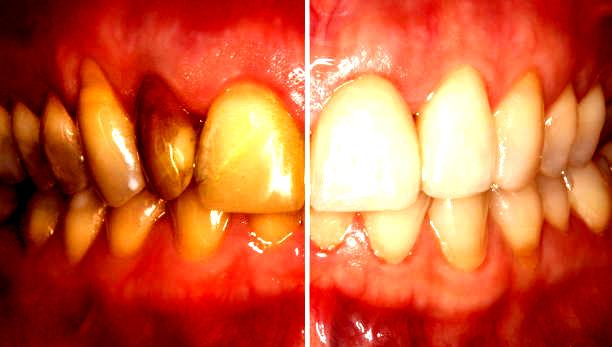
Condition: Gingivitis